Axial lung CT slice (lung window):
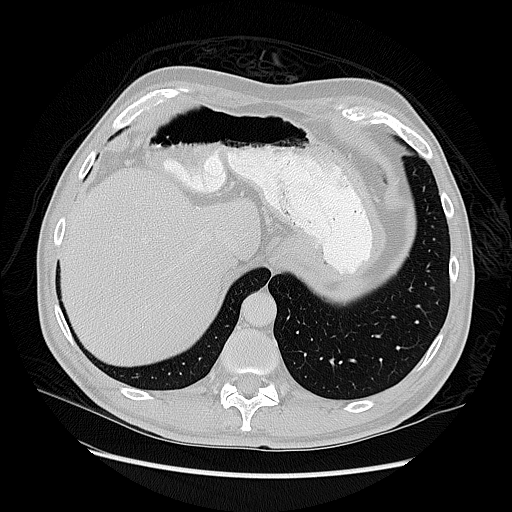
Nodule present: no